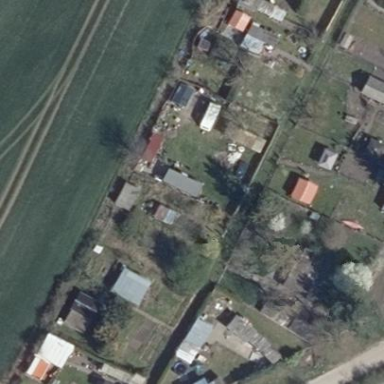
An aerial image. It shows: Area designated for allotments.